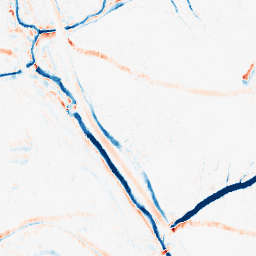
Category: morphological
Decomposition family: morphological_ellipse
Decomposition parameters: operation: average
width: 10
height: 5
Upsampling method: sinc_hamming
Upsampling parameters: scale: 8
kernel_size: 16
Upsampling scale: 8